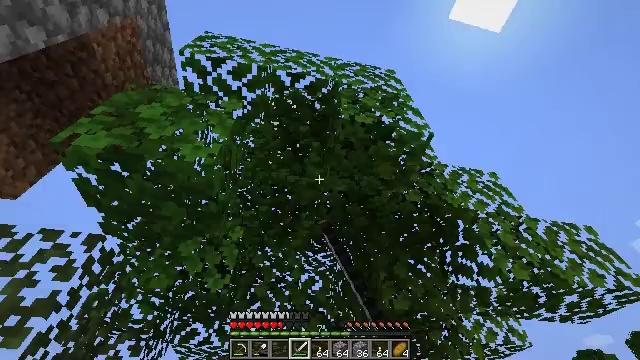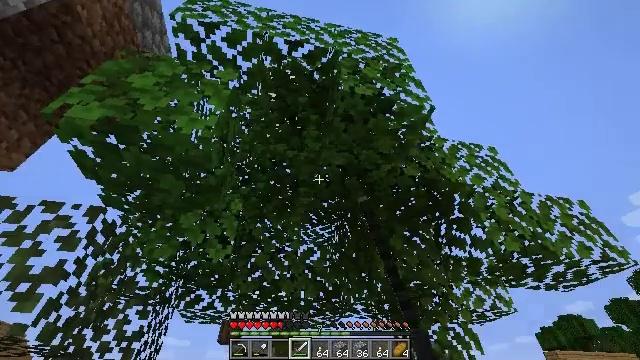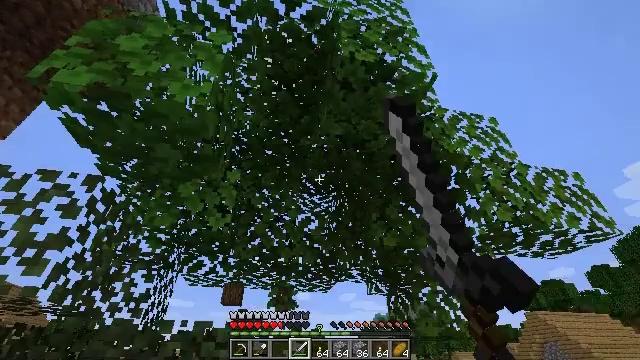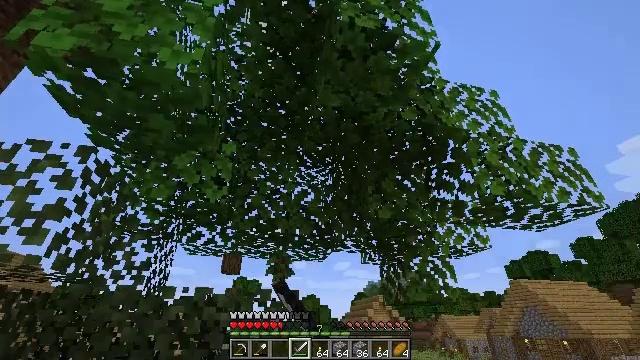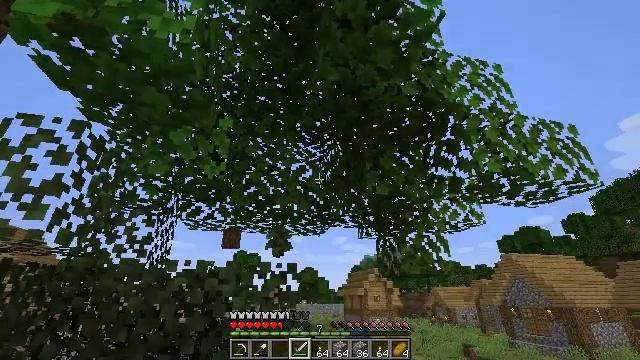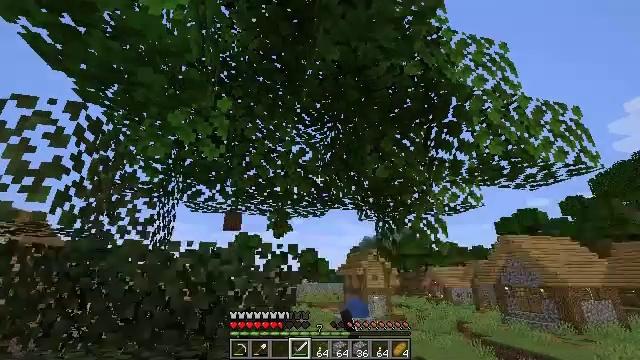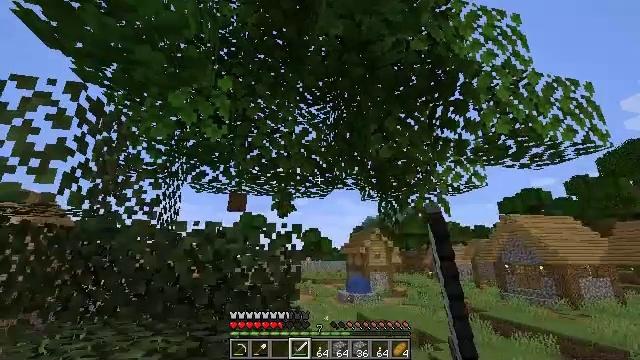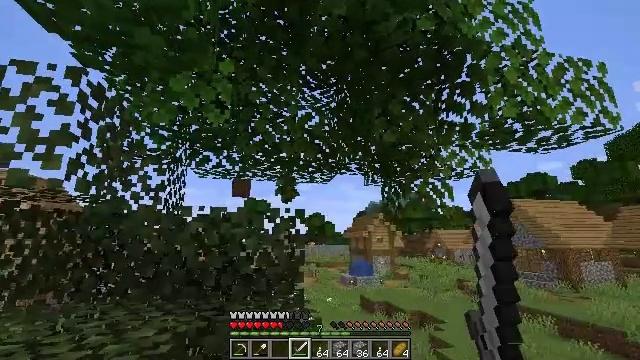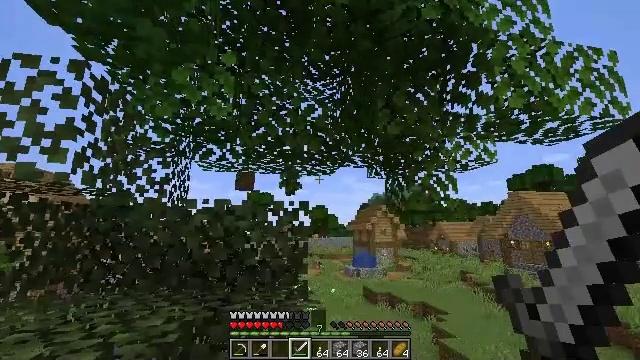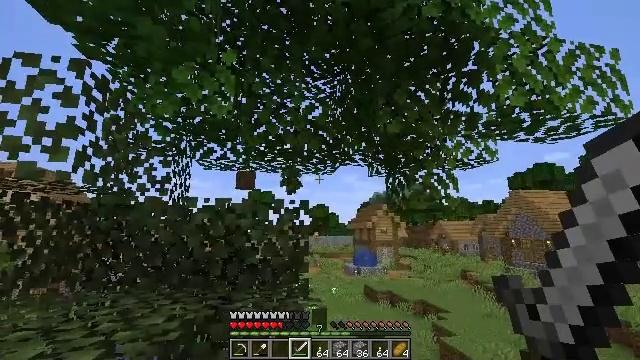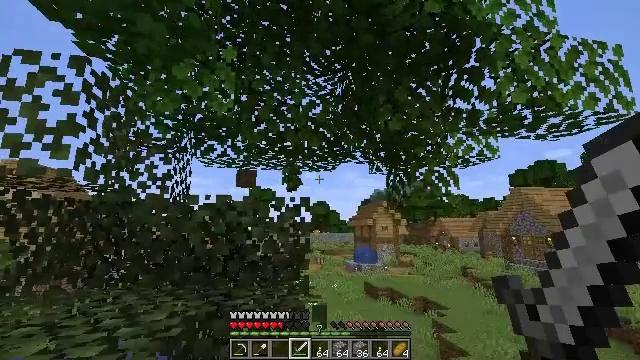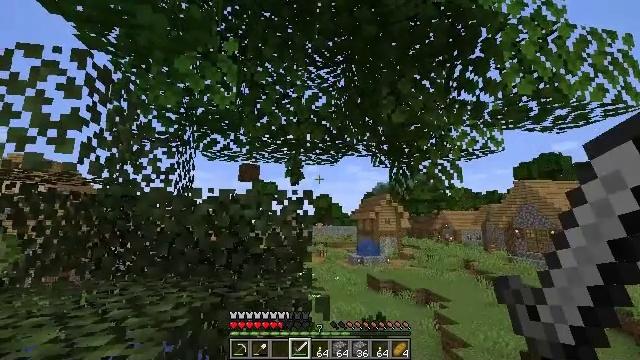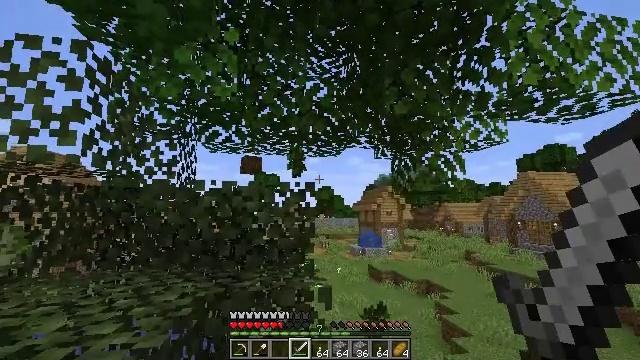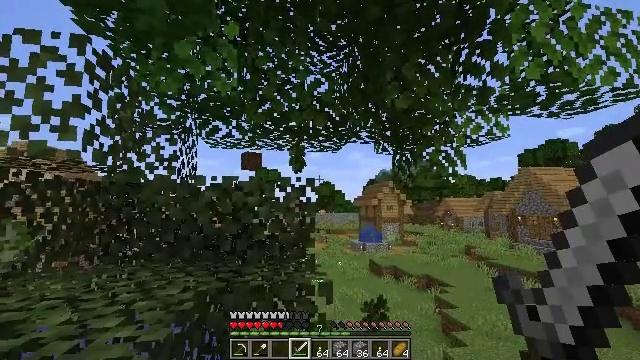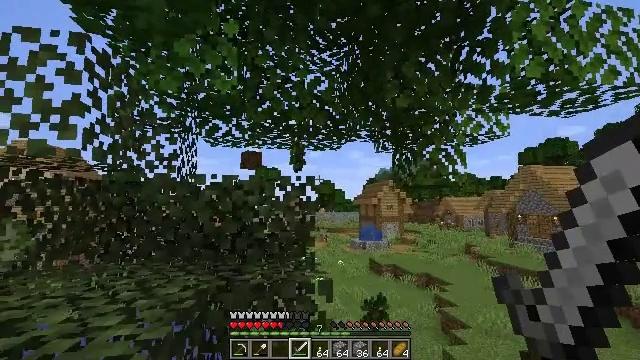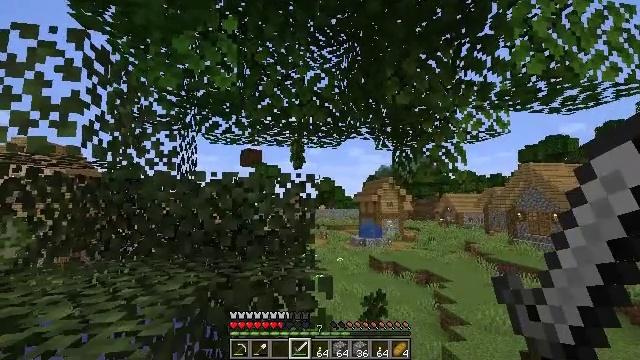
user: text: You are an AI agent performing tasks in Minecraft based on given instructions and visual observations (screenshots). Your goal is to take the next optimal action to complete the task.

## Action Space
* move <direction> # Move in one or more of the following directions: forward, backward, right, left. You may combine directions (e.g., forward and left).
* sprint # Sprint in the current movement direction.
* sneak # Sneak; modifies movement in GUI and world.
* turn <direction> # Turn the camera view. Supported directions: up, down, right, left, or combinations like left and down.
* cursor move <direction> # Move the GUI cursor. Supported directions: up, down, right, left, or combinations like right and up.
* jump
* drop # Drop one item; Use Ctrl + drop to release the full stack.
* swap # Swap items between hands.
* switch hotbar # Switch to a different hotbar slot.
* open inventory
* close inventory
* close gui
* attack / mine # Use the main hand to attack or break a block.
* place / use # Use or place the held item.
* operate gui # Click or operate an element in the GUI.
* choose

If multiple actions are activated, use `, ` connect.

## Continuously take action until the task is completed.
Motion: motion action
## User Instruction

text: Harvest birch leaves for decorations.
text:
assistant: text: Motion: turn down, attack / mine
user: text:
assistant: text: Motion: turn down, attack / mine
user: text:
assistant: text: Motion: turn down, attack / mine
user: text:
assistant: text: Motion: turn down, attack / mine
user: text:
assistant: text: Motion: turn down, attack / mine
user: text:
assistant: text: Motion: turn down, attack / mine
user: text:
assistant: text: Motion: turn down, attack / mine
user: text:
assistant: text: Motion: turn down, attack / mine
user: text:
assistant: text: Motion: attack / mine
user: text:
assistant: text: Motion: attack / mine
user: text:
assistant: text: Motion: turn down
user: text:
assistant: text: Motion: turn down
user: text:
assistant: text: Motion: turn down
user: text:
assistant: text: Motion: no_op
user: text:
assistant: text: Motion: no_op
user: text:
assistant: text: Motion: turn down
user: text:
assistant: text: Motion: turn left and down
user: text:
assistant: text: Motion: turn left and down
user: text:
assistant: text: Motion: turn left and down
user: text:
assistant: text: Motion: turn left and down, attack / mine
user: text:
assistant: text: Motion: turn left and down, attack / mine
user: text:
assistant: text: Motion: turn left, attack / mine
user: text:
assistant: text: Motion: attack / mine
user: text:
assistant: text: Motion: attack / mine
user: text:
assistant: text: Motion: turn down, attack / mine
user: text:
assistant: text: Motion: turn left and down, attack / mine
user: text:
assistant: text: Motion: turn left and down, attack / mine
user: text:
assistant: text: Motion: turn left and down, attack / mine
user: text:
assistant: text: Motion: attack / mine
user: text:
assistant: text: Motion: turn left, attack / mine